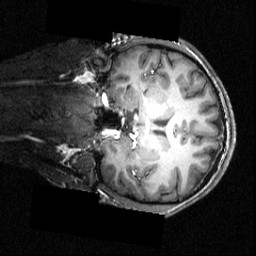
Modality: T1w
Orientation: coronal
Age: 16
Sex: male
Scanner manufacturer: siemens
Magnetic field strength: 3.951 T
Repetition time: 1.5 s
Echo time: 0.00335 s